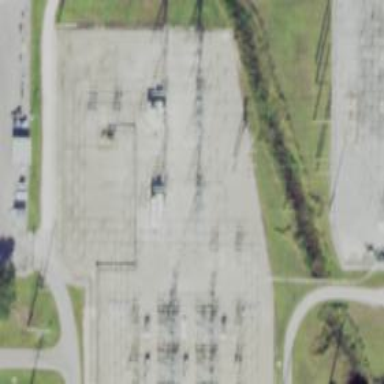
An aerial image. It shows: Power tower.